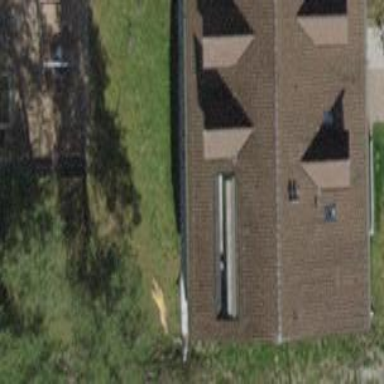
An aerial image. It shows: Building with tile roof.